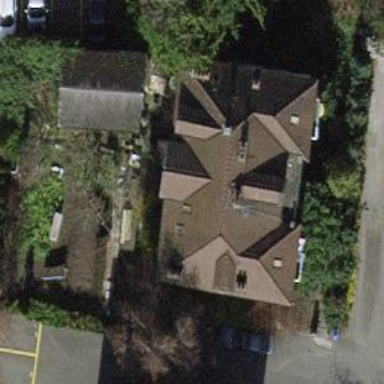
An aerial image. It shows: Building with roof made of roof tiles.